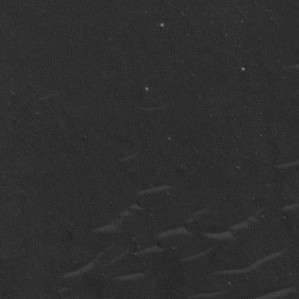
Label: non_frost